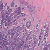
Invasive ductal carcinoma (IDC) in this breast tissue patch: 1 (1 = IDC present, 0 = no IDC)